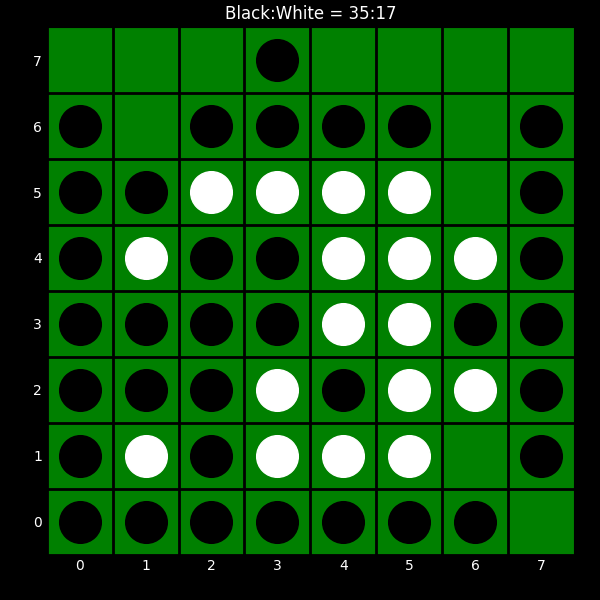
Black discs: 35
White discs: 17